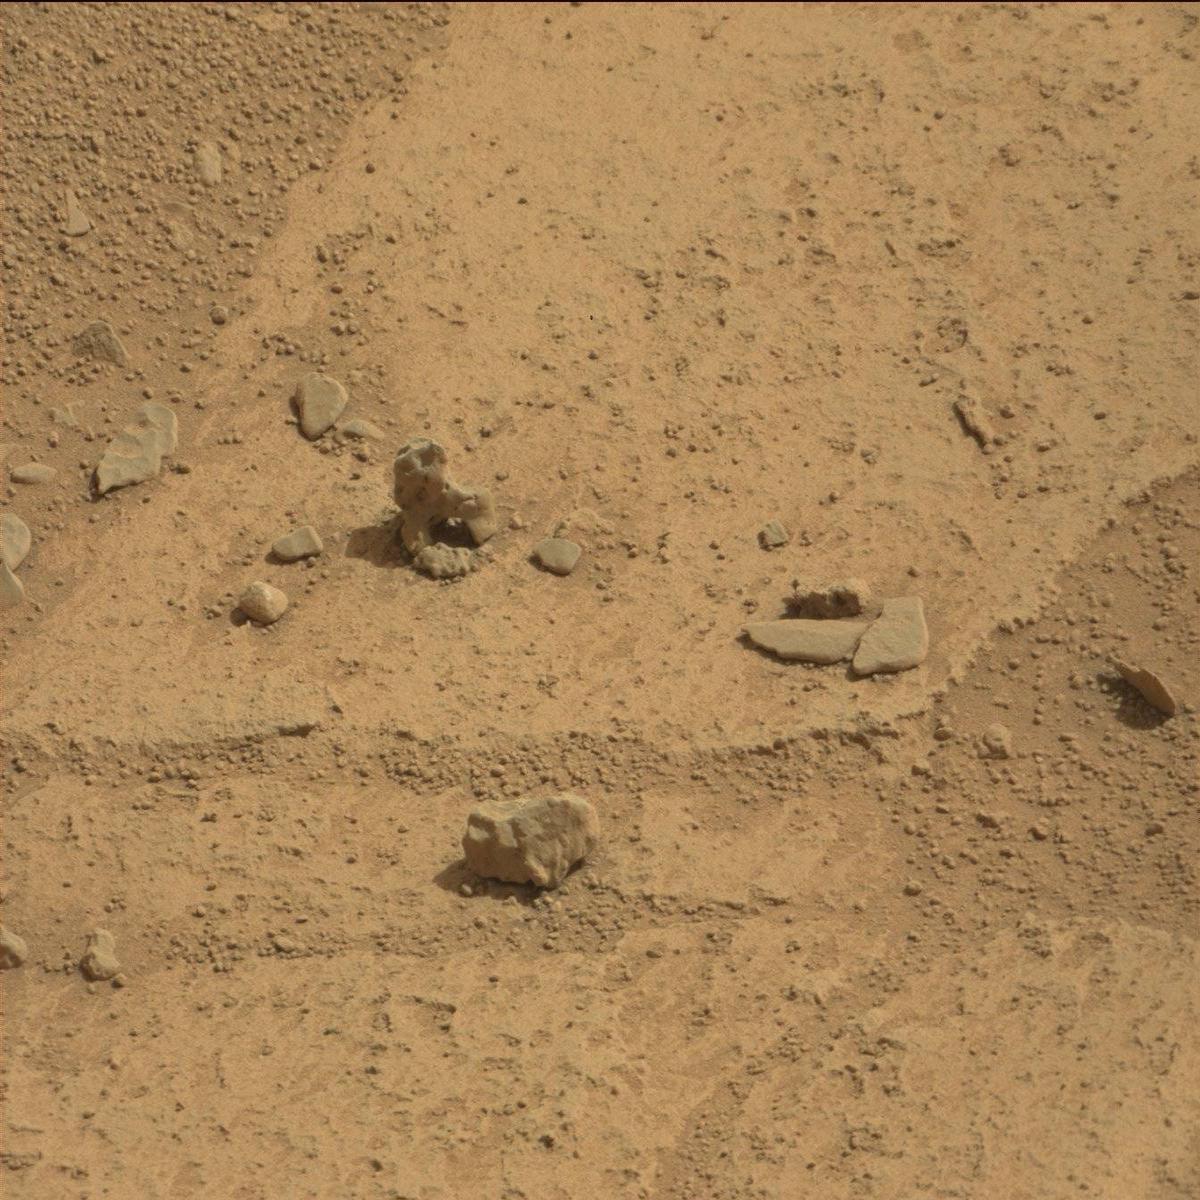
Terrain classes present: Bedrock, Rock, Sand / Soil